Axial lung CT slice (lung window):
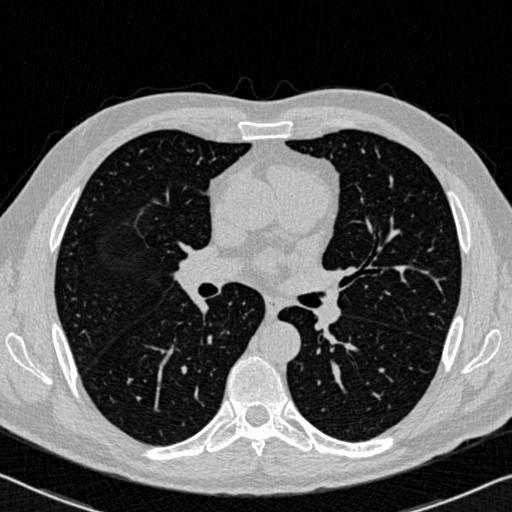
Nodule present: no